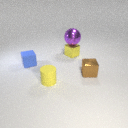
small brown metal cube behind small yellow rubber cylinder